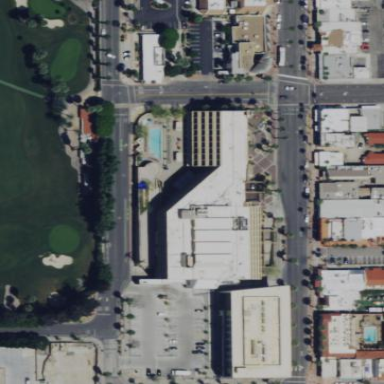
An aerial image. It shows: Hotel building.